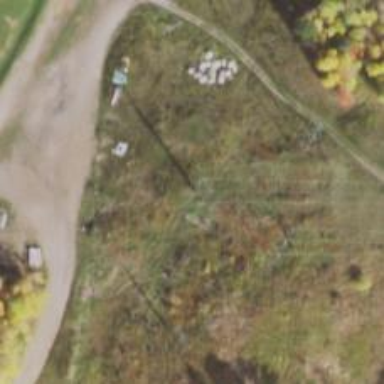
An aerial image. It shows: H-frame power tower design.